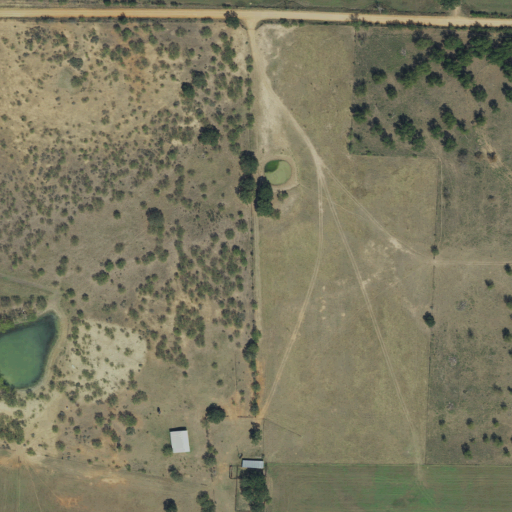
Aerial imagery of cliff(s) in Texas named Blue Bluff containing grassland, shrub, open development, mixed forest, and open water